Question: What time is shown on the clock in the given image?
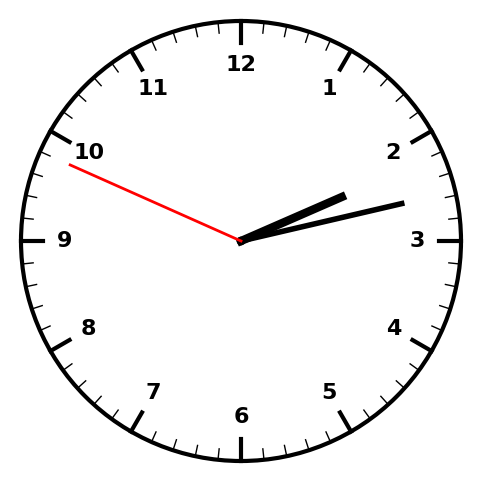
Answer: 02:12:49